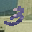
Label: 3